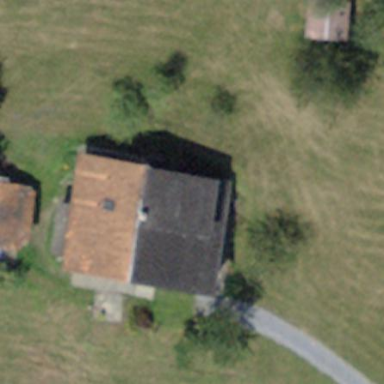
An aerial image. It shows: Farm building.